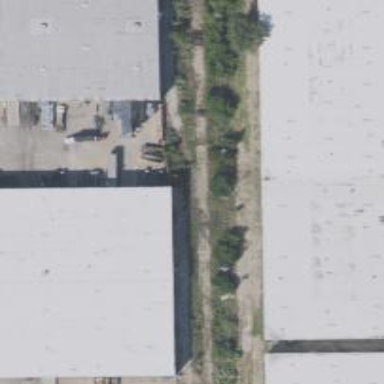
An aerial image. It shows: Abandoned railway spur.